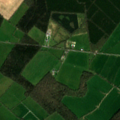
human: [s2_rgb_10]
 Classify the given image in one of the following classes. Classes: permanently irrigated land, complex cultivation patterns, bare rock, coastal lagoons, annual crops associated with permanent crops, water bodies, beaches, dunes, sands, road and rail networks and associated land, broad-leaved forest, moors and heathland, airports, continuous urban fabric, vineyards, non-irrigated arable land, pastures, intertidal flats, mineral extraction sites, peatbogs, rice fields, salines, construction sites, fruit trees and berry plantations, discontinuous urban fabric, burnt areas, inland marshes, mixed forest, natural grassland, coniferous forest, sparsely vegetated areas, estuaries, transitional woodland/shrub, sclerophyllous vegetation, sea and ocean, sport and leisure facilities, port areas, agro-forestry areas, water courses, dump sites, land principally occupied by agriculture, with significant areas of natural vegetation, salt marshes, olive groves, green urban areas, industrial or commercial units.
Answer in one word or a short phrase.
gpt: pastures, complex cultivation patterns, coniferous forest